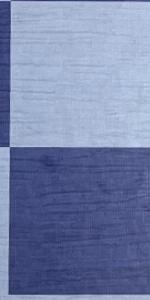
Label: Empty